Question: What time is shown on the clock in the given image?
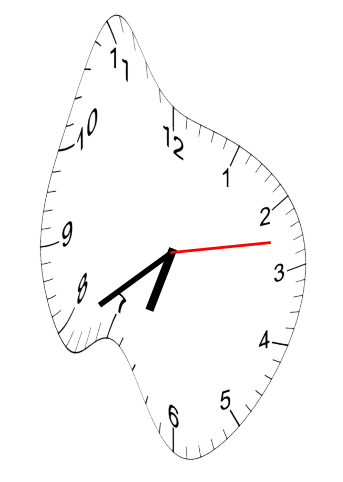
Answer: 06:39:13